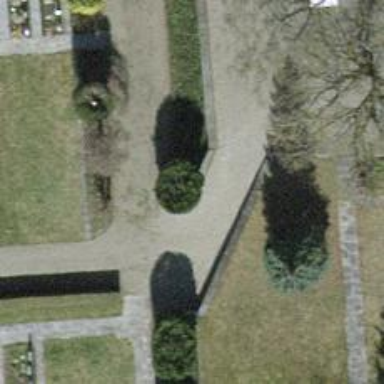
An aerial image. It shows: Urban tree adds touch of nature to the surroundings.